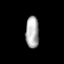
Tissue: prostate
Cell type: Fibroblasts
Senescence score: 0.712
Nuclear area (px): 409
Mean DAPI intensity: 173.912